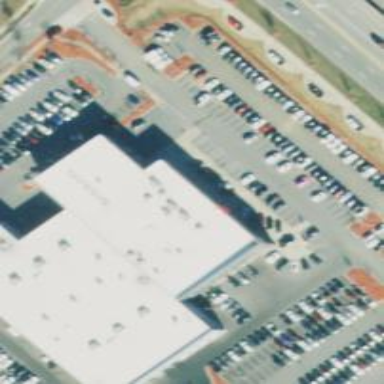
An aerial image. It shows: Building that houses car shop.